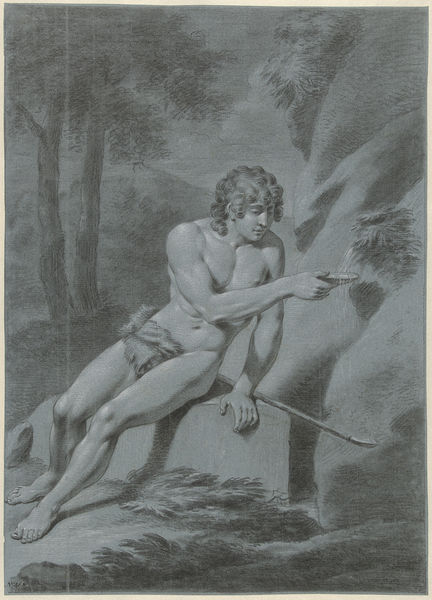
Titel: Naakte herdersjongen bij een bron
Künstler: Jan Tersteeg
Standort: Amsterdam
Institution: Rijksmuseum
Schlagwörter: homme, eau, arbres, baton, fontaine, coupe, saint jean baptiste, nu, ermite, batton